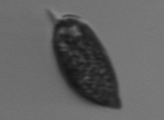
Label: Prorocentrum_micans